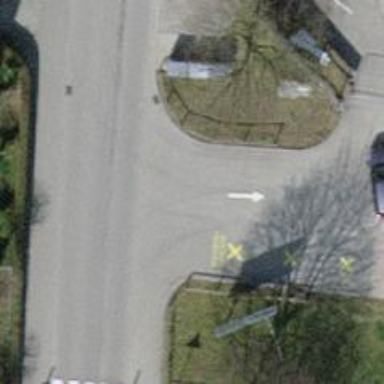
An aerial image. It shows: Footway made of paving stones.